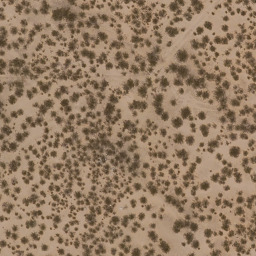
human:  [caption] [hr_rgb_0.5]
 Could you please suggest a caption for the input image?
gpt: Lots of plants scattered on the ground. .

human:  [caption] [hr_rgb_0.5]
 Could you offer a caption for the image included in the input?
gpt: There are some grey plants scattered on the ground .

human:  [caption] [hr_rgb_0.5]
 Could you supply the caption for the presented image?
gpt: Lots of plants scattered in the loess ground. .

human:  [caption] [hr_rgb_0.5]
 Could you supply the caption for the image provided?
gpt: This is a chaparral .

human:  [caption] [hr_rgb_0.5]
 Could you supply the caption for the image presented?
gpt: Some grey plants are scattered in the loess ground .